Aerial crown-view tile of a tropical tree (Barro Colorado Island, Panama), acquired 20250715:
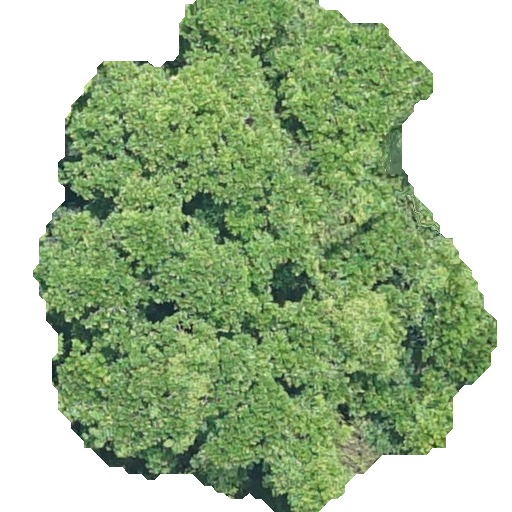
Species: Anacardium excelsum
GBIF accepted scientific name: Anacardium excelsum
Crown area: 257.936 m²